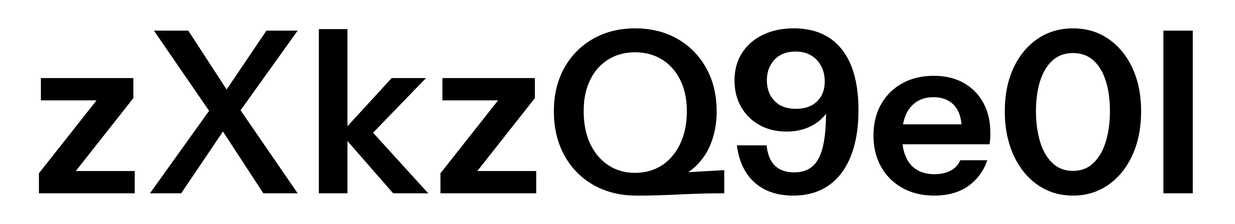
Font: InstrumentSans_SemiBold